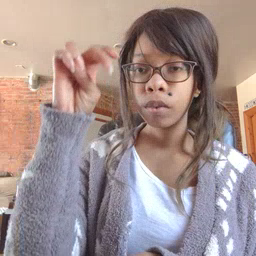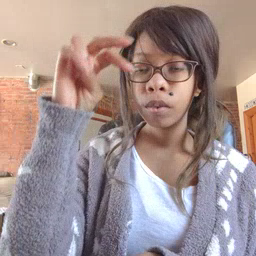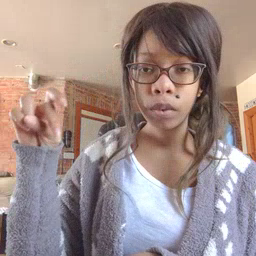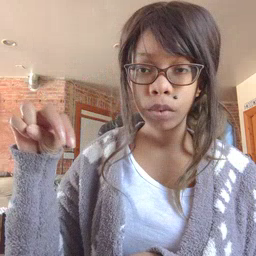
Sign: stairs